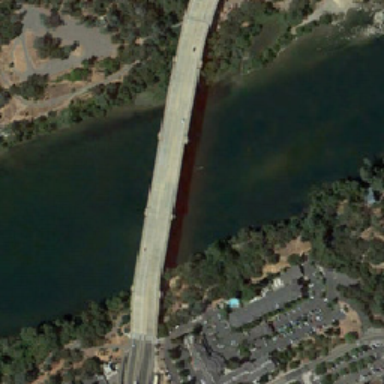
On one side of the bridge is the city and on the other side is the green space .